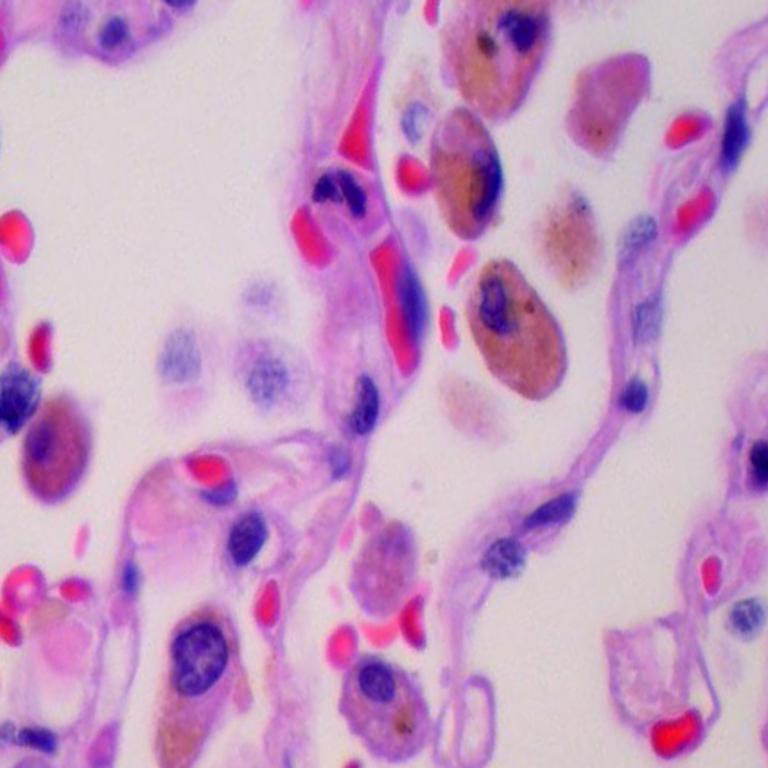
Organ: lung
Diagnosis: benign